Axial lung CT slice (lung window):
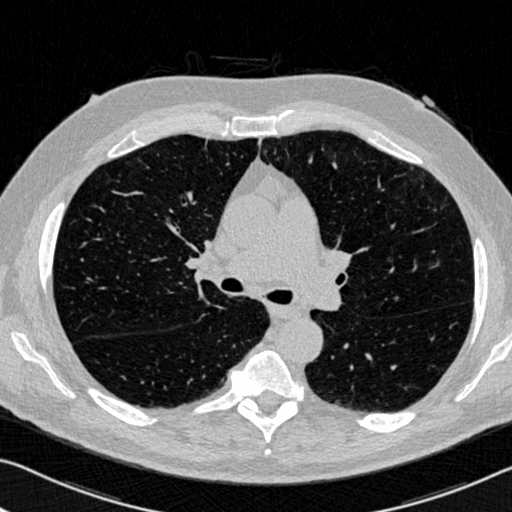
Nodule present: no